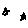
Label: star